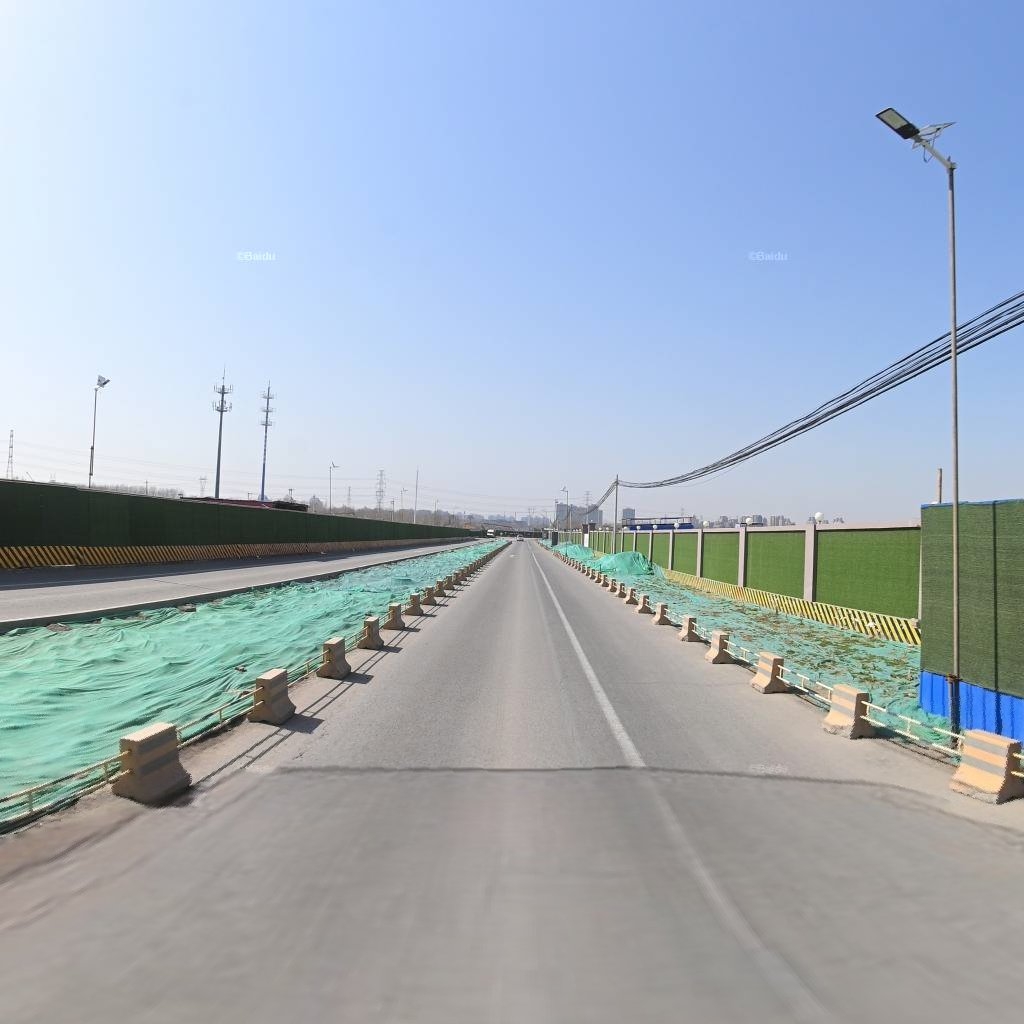
Region: Chaoyang
Road damage annotations: transverse crack